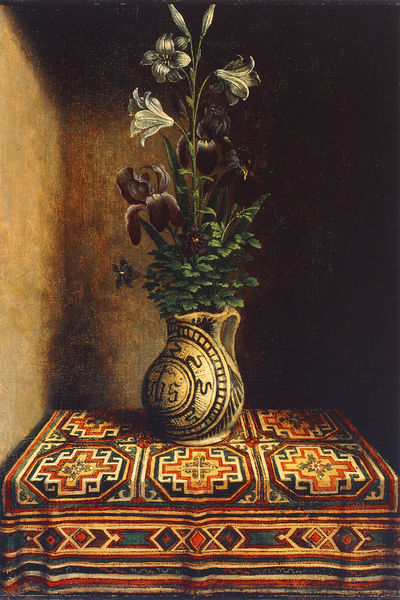
Titel: Majolikavase mit Christusmonogramm und Blumen
Künstler: Hans Memling
Institution: Madrid, Museo Thyssen-Bornemisza
Schlagwörter: blätter, dunkel, laub, schatten, weiß, gelb, grün, blumen, braun, bunt, hell, licht, schwarz, tisch, zimmer, ölbild, blüte, blüten, rot, muster, ornament, teppich, tischdecke, tischtuch, decke, kanne, krug, stilleben, stillleben, vase, ecke, blumenstrauss, mosaik, lilie, stängel, iris, jesus, lilien, akelei, weberei, orchidee, christ, webmuster